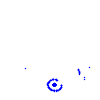
Particle: proton